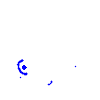
Particle: electron